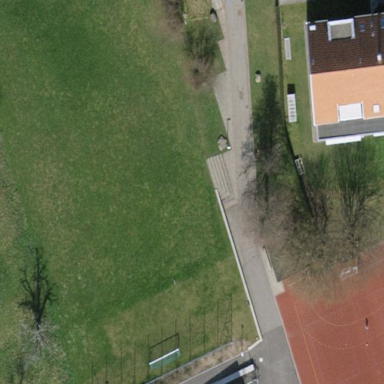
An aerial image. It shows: Soccer pitch with grass surface for leisure and sports.